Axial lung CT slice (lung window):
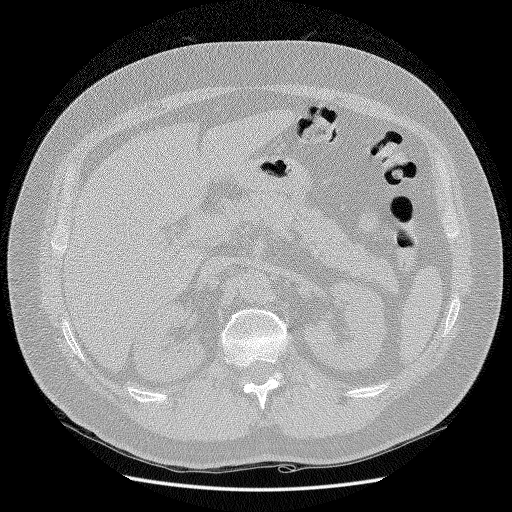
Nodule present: no